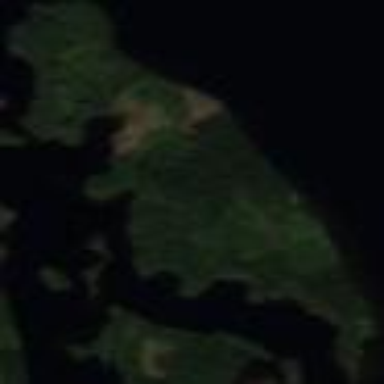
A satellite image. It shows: Island covered with needleleaved woodland.